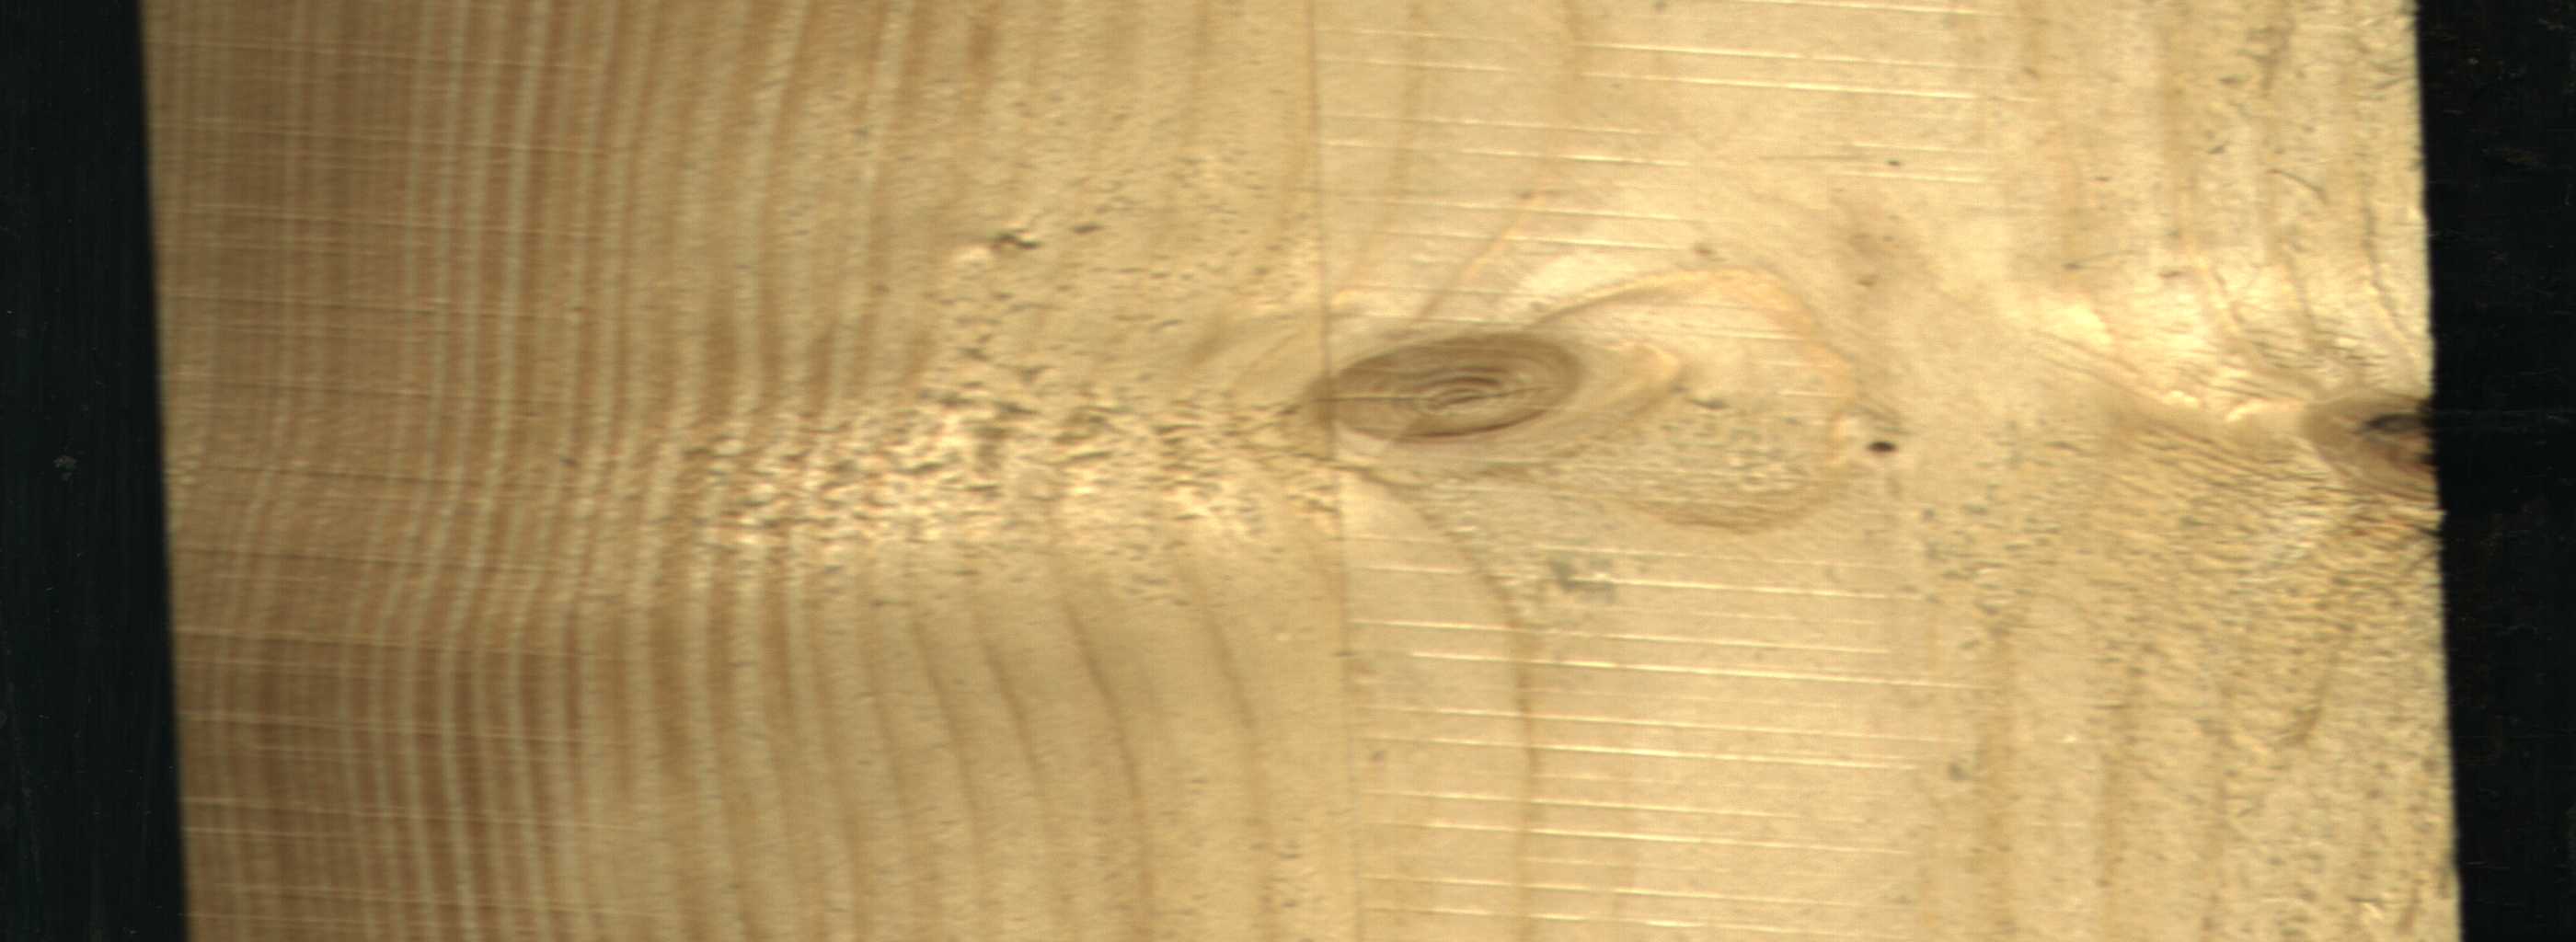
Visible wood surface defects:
Live_Knot
Live_Knot